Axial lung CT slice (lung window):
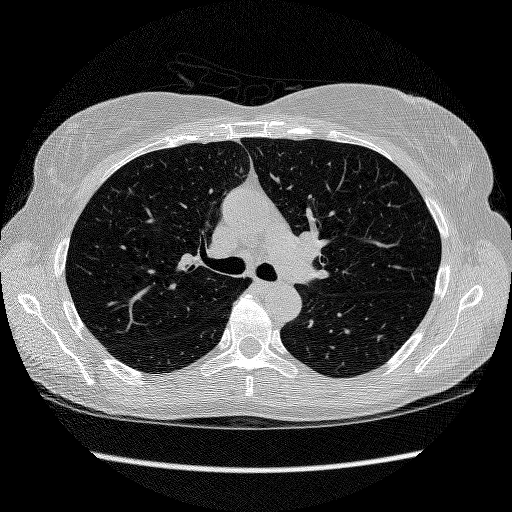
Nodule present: no